Field crop: maize
Growth stage: 2
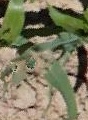
Species: maize